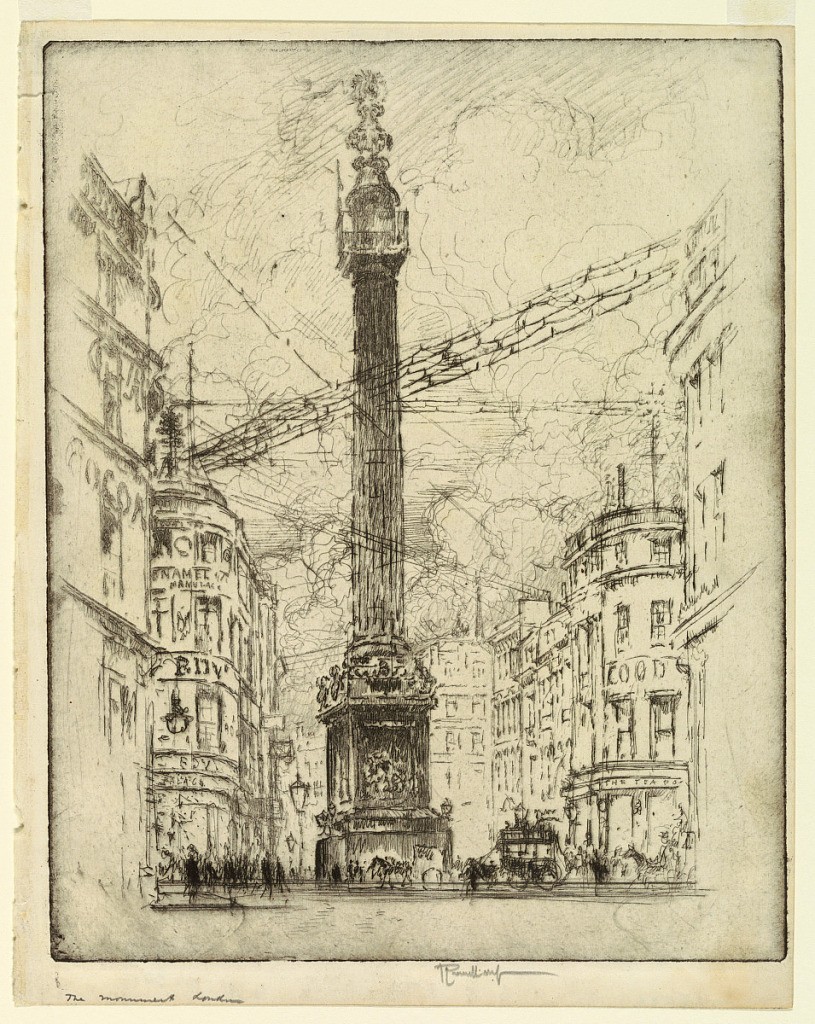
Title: The Monument, London
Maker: Joseph Pennell, American, active England, 1857–1926
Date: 1903
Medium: Etching on paper
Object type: Print
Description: Vertical rectangle. The monument is seen in the middle of Cannon Street, dwarfing the surrounding buildings. Telegraph wires bisect the foreground.